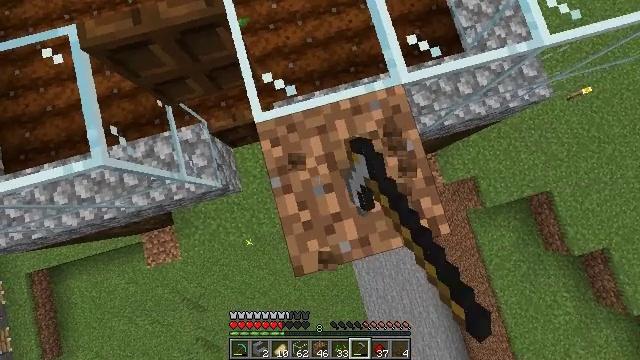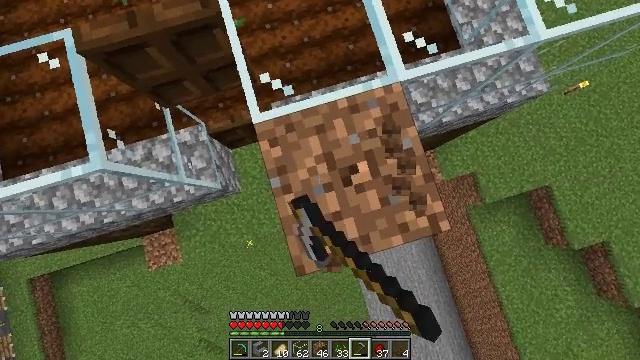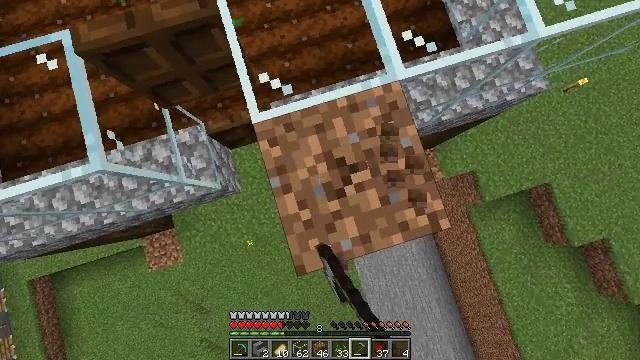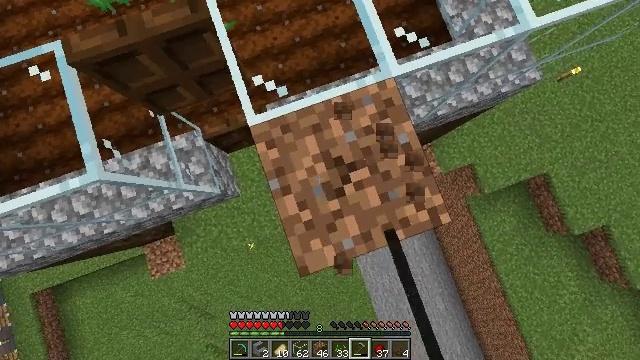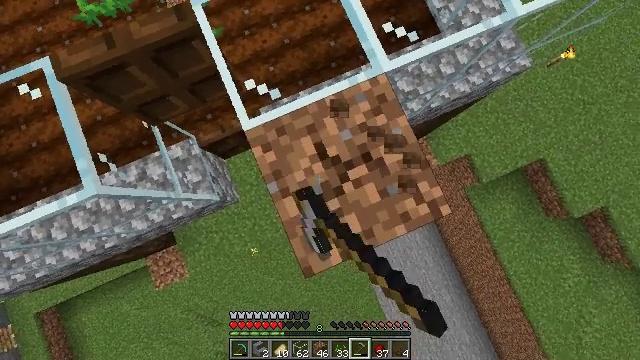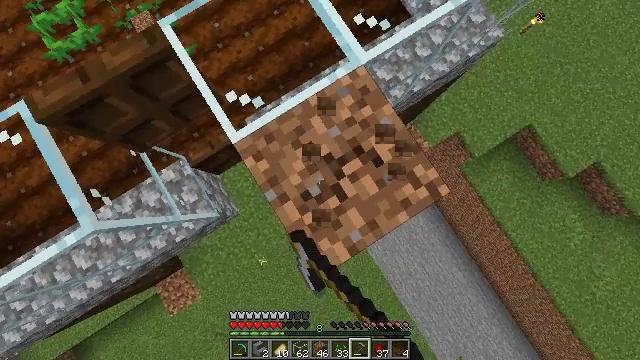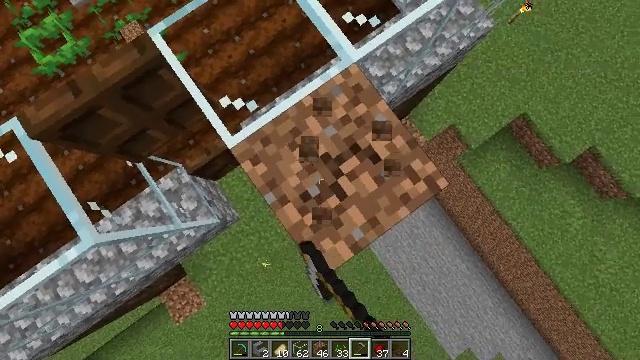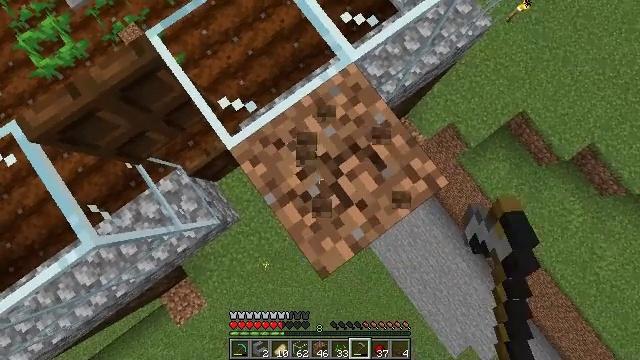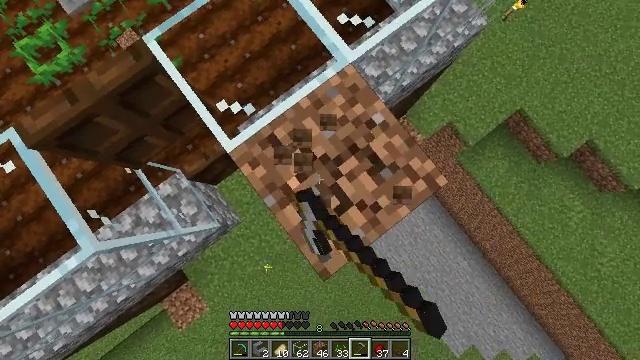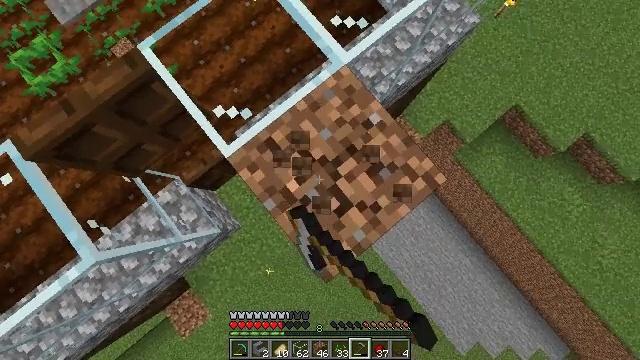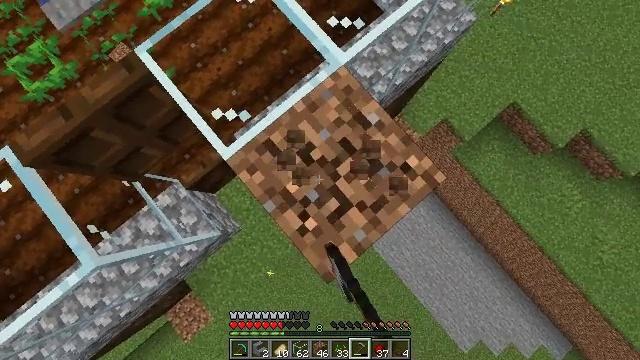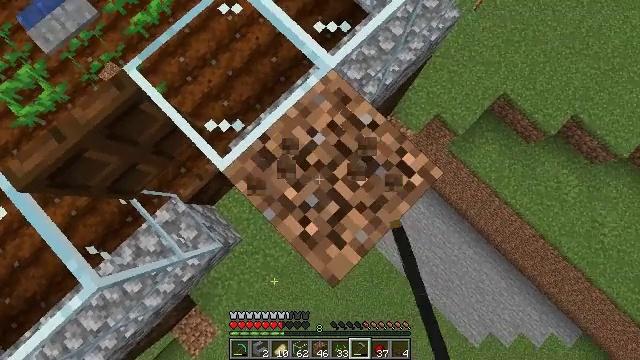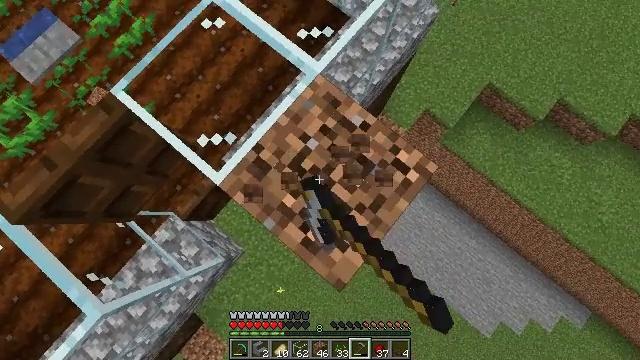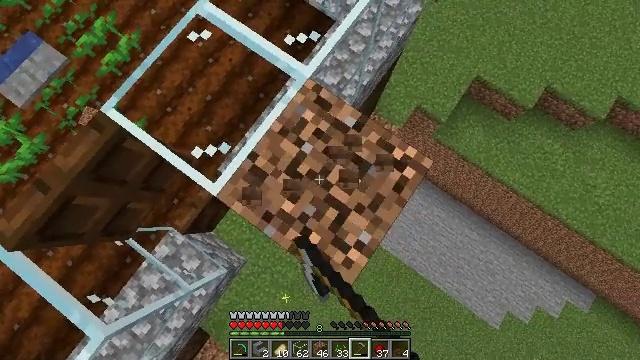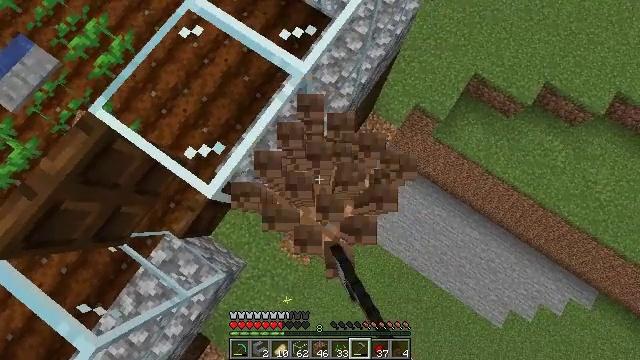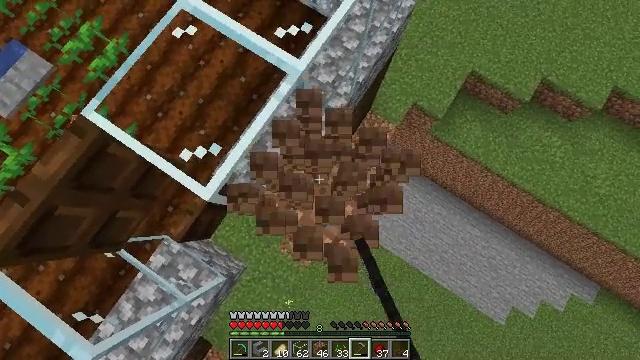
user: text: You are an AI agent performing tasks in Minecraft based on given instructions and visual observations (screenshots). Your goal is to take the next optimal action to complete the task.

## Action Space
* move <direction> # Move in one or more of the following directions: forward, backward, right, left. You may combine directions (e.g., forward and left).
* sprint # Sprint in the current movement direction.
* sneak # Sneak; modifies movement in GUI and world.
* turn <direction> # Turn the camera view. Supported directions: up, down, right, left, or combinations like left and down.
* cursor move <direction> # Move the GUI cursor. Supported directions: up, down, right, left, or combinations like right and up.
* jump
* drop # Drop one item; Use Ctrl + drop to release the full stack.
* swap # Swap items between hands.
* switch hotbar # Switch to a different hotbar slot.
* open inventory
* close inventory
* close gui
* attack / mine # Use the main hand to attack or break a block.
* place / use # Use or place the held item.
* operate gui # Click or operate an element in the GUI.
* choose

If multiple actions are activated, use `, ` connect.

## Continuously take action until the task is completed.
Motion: motion action
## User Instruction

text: Gather dirt.
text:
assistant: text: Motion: turn right, attack / mine
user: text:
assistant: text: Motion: attack / mine
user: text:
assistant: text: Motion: turn right, attack / mine
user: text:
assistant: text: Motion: turn right, attack / mine
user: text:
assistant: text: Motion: turn right, attack / mine
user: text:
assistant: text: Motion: turn right, attack / mine
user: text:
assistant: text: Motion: attack / mine
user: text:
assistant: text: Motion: turn right, attack / mine
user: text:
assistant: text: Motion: turn right, attack / mine
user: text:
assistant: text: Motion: turn right, attack / mine
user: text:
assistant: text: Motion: turn right, attack / mine
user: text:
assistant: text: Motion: turn right and up, attack / mine
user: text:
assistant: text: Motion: turn right, attack / mine
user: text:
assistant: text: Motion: turn right, attack / mine
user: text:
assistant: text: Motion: turn right, attack / mine
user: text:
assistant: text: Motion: attack / mine
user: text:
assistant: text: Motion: attack / mine
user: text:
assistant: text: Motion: attack / mine
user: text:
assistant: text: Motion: attack / mine
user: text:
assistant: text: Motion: attack / mine
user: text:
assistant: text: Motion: attack / mine
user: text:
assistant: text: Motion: attack / mine
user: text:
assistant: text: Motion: attack / mine
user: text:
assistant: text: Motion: attack / mine
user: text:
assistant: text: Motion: attack / mine
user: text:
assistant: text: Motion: attack / mine
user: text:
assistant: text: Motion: attack / mine
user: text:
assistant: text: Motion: attack / mine
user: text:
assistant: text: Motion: attack / mine
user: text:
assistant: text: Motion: attack / mine